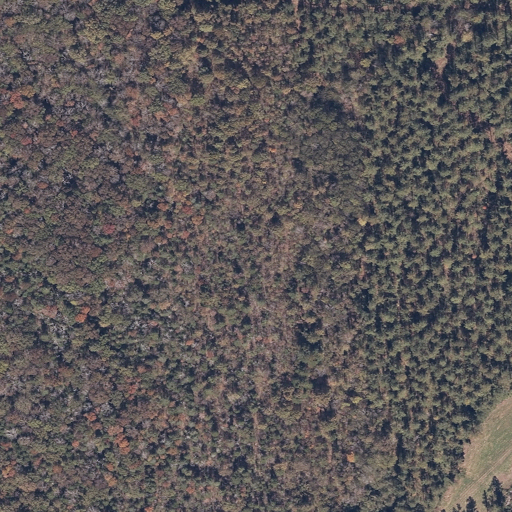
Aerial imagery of valley in Alabama named Tucker Spring Hollow containing deciduous forest, evergreen forest, mixed forest, and pasture